Question: I have a UIView and I want to change background color for half the screen to gray and other half to be blue.
Is there a way to do this? I am using RMQ for but I'm not tied to it as long as I can get it done.
Should I create two different UIView's and put them next to each other?
This is something like what I'm after

I tried the following but it didn't work.
'''
m = CGRectMake(10, 10, 100, 100)
self.view.addSubview(m)
'''
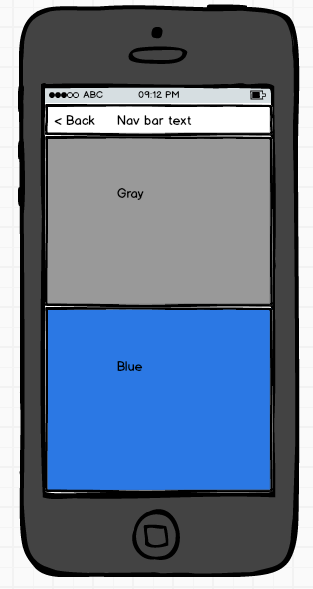
Answer: If it should be one view, you can use a background image and call it a day: in your style:
'''
st.background_image = image.resource('your_image')
'''
You can also draw on your layer to add the two colors. I won't describe that because I doubt that is what you'll need. CGContextFillRect for your research.
You can make those two different views, assuming they are grouping something logical. But if not, you can add subviews purely for the coloring too:
'''
rmq(self).append(UIView, :top_style).back.append(UIView, :bottom_style)
'''
Then set the styles in your stylesheet:
'''
def top_style(st)
st.frame = {w: screen_width, h: screen_height / 2}
st.background_color = color.gray
end
def bottom_style(st)
st.frame = {t: screen_height / 2, w: screen_width, h: screen_height / 2}
st.background_color = color.blue
end
'''